A spectrogram of one vibration snapshot from a rotating bearing is shown (time on one axis, frequency on the other). Diagnose the bearing from this image, choosing from: normal, inner_race, outer_race, ball.
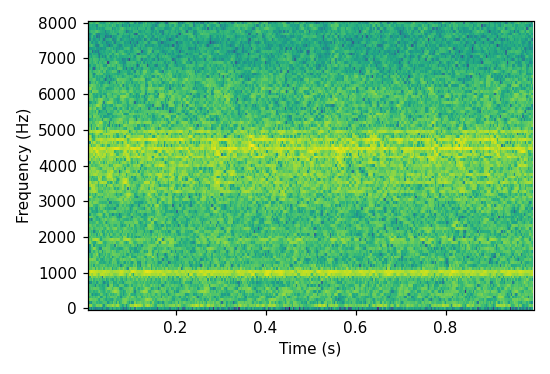
Answer: outer_race